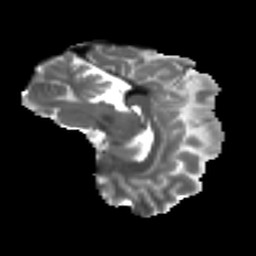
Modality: T2w
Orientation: sagittal
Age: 24
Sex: female
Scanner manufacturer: ge
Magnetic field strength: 3 T
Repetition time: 7.8 s
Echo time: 0.0606 s